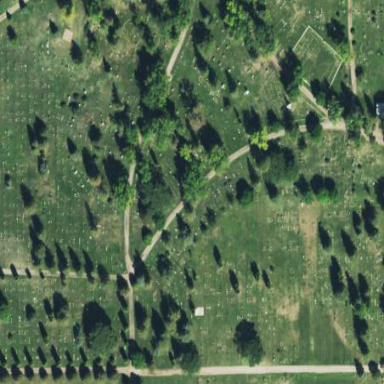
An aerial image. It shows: Graveyard.